Field crop: maize
Growth stage: 2
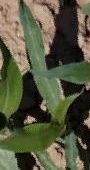
Species: maize